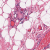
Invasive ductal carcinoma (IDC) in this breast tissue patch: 0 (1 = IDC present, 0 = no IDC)